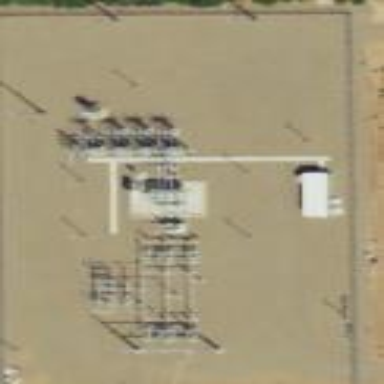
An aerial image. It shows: Power substation primarily used for electricity generation.